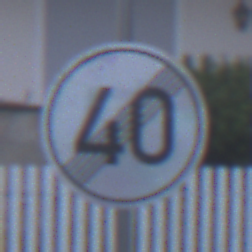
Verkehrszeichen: EndeGeschwindigkeit40
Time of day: SunriseSunset
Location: Outdoor (Urban)
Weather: PartlyCloudy
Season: NotSpecified
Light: Natural